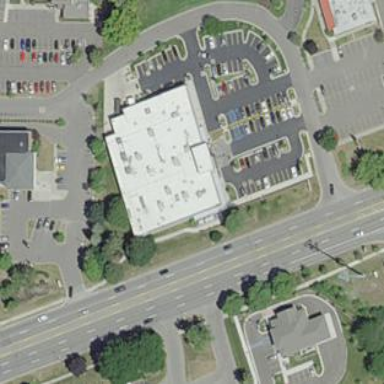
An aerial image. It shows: Supermarket building.